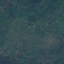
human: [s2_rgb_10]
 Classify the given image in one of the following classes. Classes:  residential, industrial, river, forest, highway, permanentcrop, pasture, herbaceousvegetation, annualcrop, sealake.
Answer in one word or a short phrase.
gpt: Forest